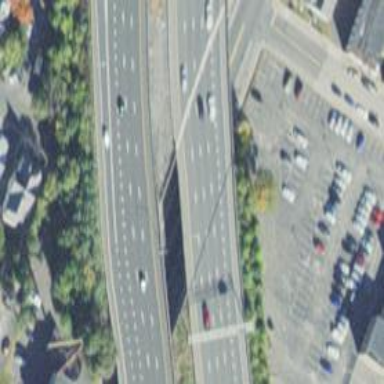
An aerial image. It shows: Motorway bridge.